The plot shows one second of acceleration measured on a rotor kit. Diagnose the rotating machine from this image, choosing from: normal, misalignment, unbalance, looseness.
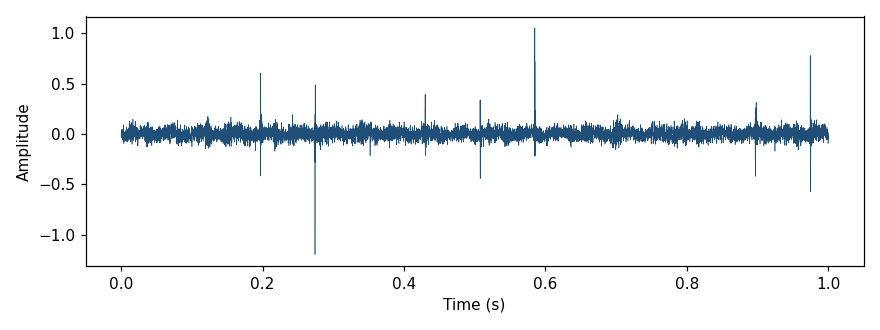
Answer: unbalance